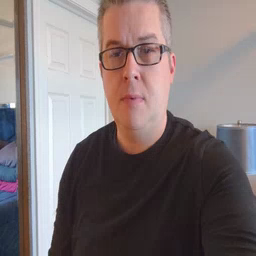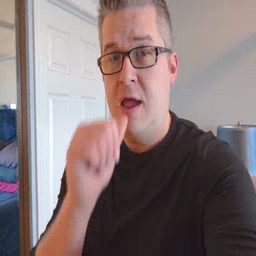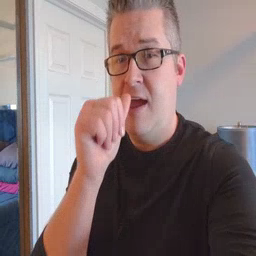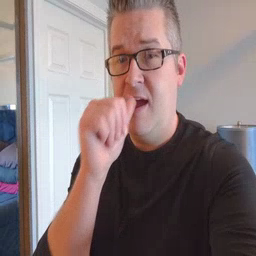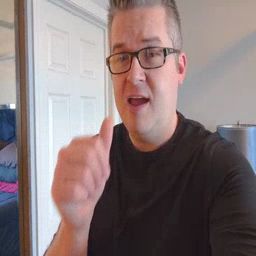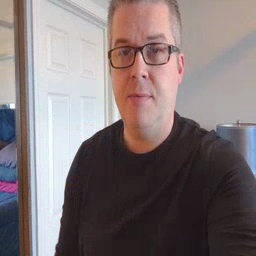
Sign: nuts